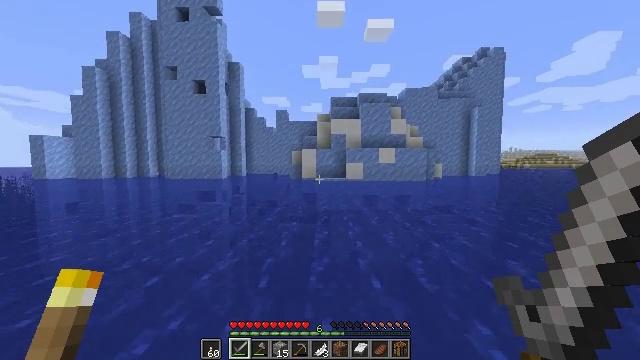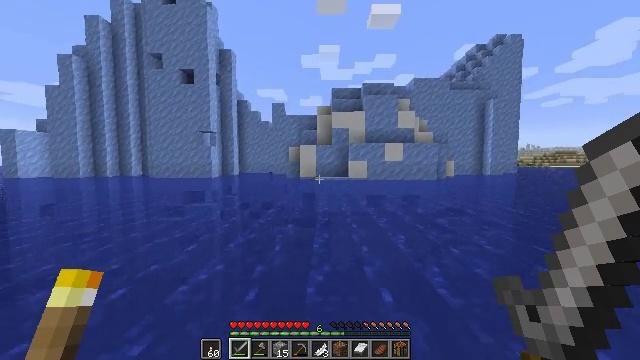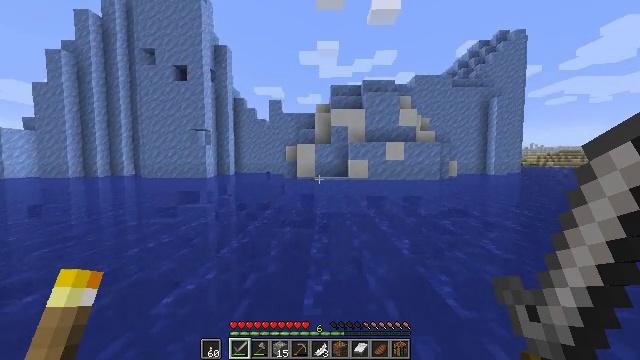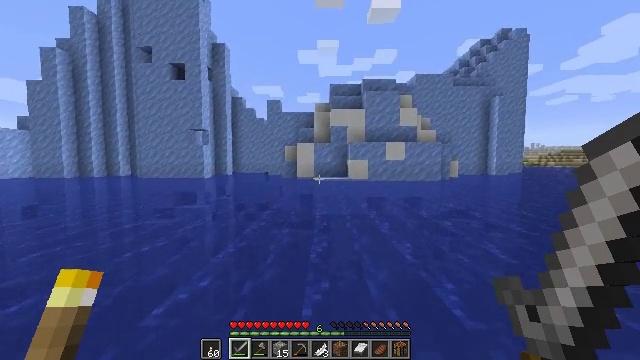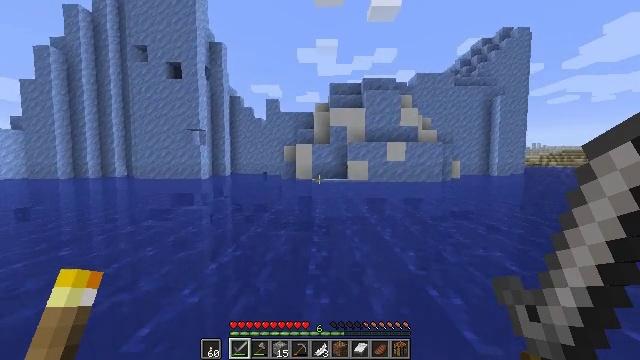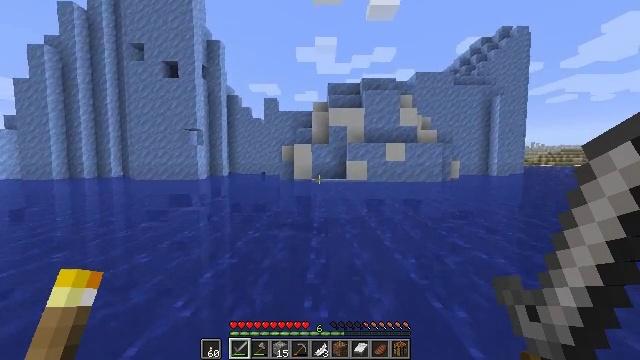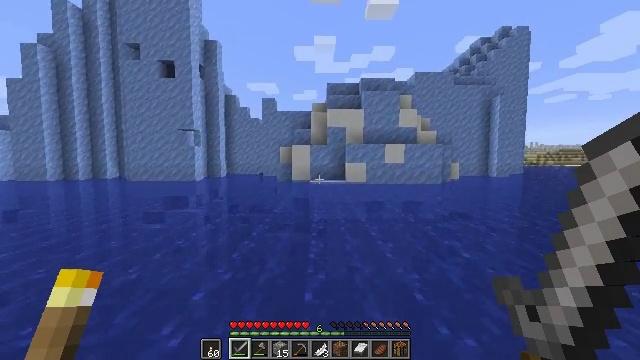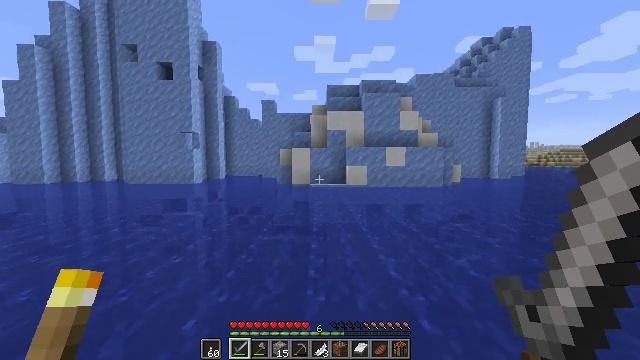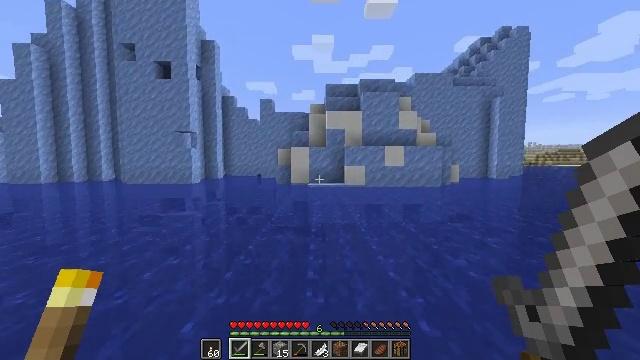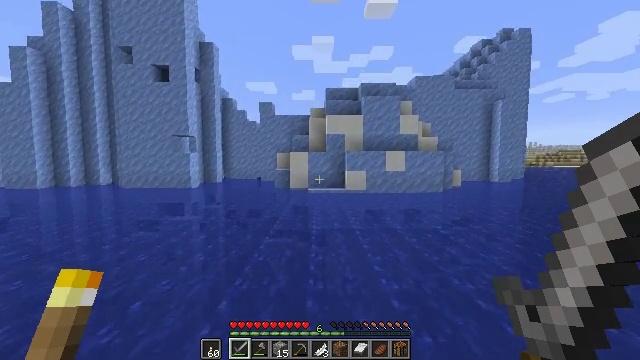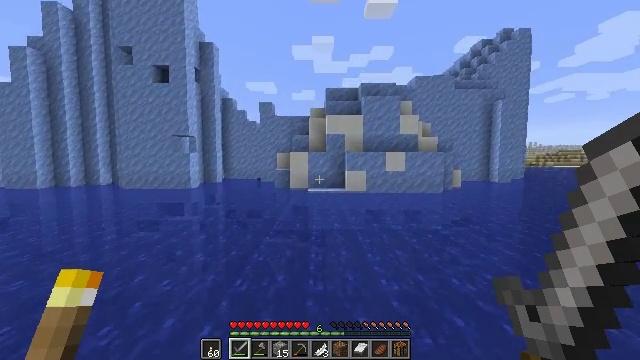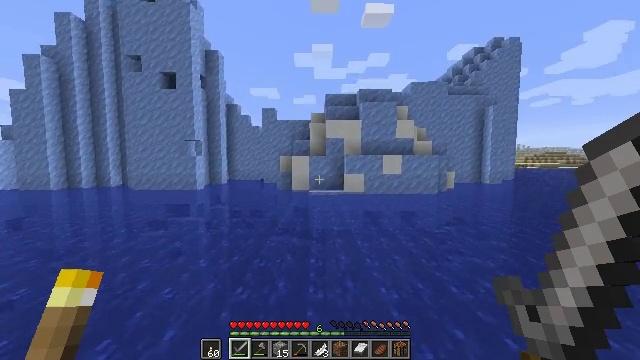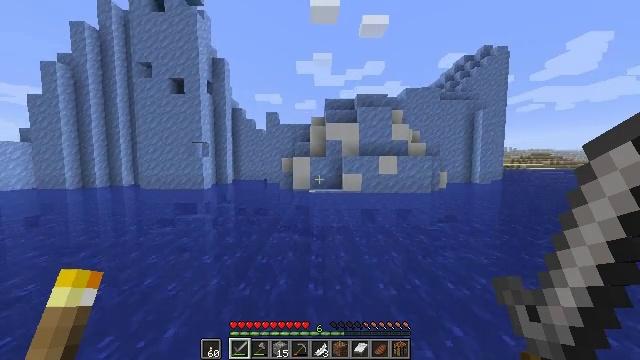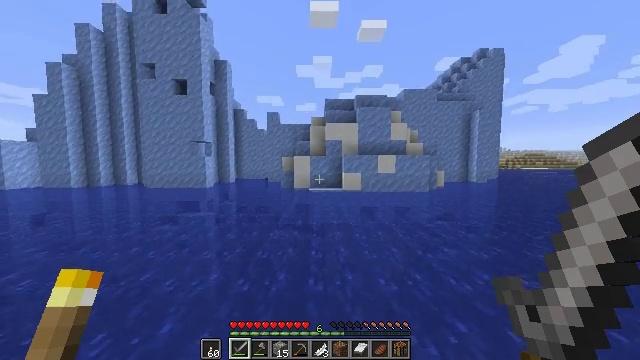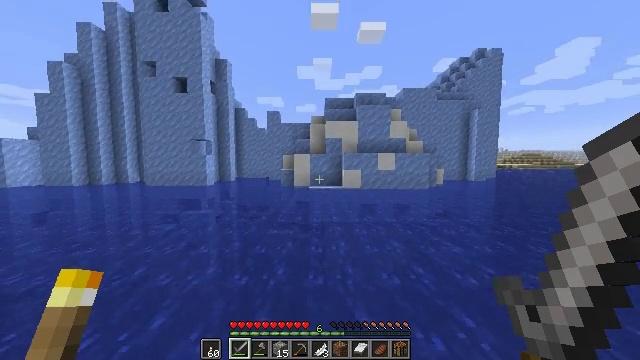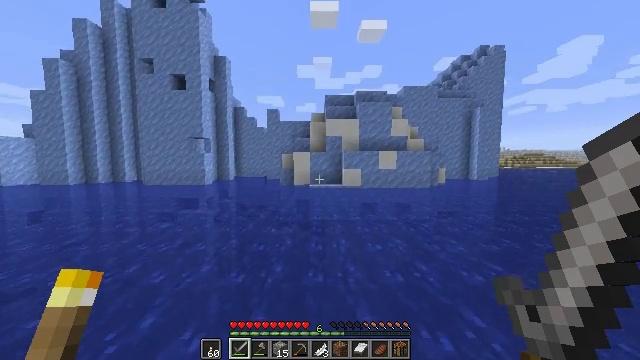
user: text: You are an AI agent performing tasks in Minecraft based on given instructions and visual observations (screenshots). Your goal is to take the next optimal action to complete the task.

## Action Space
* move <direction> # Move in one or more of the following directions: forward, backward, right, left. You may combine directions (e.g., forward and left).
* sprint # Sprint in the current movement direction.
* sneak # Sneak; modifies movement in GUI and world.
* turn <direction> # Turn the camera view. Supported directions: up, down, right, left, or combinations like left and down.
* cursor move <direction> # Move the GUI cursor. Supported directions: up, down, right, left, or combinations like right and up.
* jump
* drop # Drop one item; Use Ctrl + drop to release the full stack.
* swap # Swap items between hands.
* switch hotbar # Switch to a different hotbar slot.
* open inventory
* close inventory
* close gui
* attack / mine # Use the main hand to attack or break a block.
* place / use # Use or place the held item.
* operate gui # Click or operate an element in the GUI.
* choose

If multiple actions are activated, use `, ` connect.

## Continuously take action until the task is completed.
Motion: motion action
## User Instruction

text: Collect packed ice using a pickaxe.
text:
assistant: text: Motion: move forward, sprint, jump
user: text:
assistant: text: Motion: move forward, sprint, jump
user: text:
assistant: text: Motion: move forward, sprint, jump
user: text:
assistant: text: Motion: move forward, sprint, jump
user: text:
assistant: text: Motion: move forward, sprint, jump
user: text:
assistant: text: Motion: move forward, sprint, jump
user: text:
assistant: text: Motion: move forward, sprint, jump
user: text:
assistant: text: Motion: move forward, sprint, jump
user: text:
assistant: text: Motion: move forward, sprint, jump
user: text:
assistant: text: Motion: move forward, sprint, jump
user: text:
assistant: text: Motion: move forward, sprint, jump
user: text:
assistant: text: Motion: move forward, sprint, jump
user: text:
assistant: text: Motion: move forward, sprint, jump
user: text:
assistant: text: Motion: move forward, sprint, jump
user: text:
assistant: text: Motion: move forward, sprint, jump
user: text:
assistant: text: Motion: move forward, sprint, jump
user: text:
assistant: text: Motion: move forward, sprint, jump
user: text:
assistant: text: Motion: move forward, sprint, jump
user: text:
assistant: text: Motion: move forward, sprint, jump
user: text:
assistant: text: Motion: move forward, sprint, jump
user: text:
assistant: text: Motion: move forward, sprint, jump
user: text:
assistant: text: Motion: move forward, sprint, jump
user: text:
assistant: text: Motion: move forward, sprint, jump
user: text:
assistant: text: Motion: move forward, sprint, jump
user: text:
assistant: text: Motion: move forward, sprint, jump
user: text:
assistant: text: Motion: move forward, sprint, jump
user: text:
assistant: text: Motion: move forward, sprint, jump
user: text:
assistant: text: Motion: move forward, sprint, jump
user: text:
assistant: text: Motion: move forward, sprint, jump
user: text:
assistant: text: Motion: move forward, sprint, jump